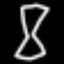
Label: hourglass